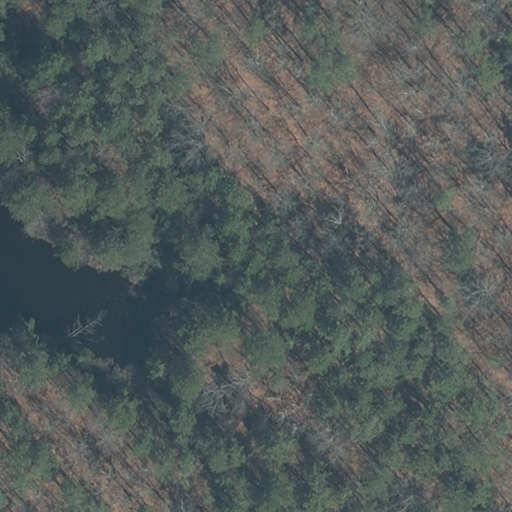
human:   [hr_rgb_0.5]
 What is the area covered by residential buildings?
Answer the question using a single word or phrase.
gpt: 0m2

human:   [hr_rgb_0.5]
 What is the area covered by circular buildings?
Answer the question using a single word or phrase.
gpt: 0m2

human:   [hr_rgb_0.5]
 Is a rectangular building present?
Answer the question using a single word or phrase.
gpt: no

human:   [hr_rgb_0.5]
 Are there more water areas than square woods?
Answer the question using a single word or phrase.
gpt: yes

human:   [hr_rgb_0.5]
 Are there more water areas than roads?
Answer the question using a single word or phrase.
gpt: yes

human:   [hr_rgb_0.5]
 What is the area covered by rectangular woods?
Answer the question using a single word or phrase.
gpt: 1283m2

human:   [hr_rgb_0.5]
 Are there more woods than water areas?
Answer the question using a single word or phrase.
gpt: no

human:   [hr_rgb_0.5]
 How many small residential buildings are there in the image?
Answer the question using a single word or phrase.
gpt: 0

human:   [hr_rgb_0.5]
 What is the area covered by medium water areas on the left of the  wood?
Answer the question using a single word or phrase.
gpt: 203m2

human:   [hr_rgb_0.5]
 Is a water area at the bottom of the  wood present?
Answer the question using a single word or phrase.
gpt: yes

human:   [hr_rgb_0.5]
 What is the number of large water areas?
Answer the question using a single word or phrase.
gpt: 0

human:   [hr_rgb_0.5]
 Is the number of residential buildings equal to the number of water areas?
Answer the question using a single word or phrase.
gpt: no

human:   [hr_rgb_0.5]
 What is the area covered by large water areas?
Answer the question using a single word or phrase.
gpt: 0m2

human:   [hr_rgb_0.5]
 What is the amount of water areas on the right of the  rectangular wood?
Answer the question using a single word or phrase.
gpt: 0

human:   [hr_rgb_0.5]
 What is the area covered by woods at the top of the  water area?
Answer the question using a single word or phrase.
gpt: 1283m2

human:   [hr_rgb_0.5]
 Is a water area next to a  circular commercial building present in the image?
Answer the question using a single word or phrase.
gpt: no

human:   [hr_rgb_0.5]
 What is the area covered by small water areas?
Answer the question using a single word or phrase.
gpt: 0m2

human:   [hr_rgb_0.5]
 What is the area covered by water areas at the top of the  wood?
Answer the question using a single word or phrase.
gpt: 0m2

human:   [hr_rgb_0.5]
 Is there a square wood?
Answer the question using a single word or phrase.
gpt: no

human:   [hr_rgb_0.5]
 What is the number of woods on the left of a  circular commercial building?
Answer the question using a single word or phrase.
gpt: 0

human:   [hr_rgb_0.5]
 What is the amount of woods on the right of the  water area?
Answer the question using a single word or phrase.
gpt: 1

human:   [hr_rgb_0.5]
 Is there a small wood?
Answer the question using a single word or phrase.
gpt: no

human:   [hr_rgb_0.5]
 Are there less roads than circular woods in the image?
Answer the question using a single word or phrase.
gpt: no

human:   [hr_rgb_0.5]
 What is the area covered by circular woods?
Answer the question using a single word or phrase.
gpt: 0m2

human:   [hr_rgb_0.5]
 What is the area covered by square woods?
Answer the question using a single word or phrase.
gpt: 0m2

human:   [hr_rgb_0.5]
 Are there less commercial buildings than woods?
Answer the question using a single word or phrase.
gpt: yes

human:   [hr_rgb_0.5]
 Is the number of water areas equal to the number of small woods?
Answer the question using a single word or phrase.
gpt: no

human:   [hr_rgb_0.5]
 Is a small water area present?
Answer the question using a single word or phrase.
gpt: no

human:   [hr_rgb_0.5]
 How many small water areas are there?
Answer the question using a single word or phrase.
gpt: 0

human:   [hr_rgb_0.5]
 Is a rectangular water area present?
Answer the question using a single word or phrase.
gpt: yes

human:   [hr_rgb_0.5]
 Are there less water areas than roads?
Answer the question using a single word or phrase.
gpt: no

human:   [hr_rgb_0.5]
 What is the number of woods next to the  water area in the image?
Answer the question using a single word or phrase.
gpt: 1

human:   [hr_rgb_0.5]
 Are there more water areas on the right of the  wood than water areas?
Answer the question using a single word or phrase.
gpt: no

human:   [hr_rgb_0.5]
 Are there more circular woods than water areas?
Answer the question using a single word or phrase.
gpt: no

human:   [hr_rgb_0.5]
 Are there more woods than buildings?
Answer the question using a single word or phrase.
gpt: yes

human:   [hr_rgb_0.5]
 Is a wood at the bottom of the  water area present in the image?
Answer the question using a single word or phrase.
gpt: no